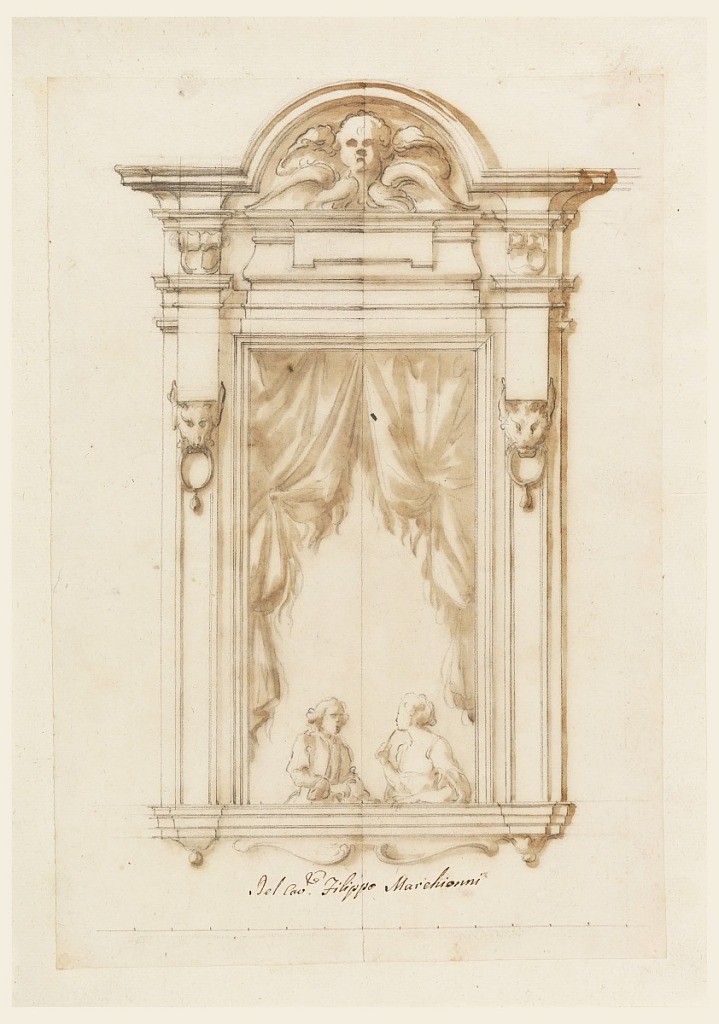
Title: Design for Elevation of a Window Case
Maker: Filippo Marchionni, Italian, 1732–1805
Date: ca. 1750
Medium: Black chalk, brush and brown watercolor on laid paper
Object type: Drawing
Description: Pilasters are projecting laterally consisting of slopes, wolf heads carrying rings with tassels in their mouths and of top parts of regular pilasters. A half semi-circular pediment is on top of the central part of the entablature showing a cherub in the field. Two wings of curtains and half figures of a man and a woman conversing are showing in the window. Scale at the bottom.